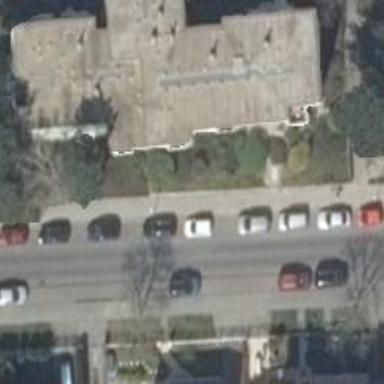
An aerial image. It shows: Sidewalk along the footway.